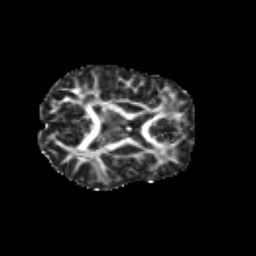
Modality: FA
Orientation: axial
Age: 11
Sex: male
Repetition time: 9.4 s
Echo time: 0.089 s